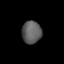
Tissue: lung
Cell type: Epithelial cells
Senescence score: 0.2377
Nuclear area (px): 432
Mean DAPI intensity: 93.514